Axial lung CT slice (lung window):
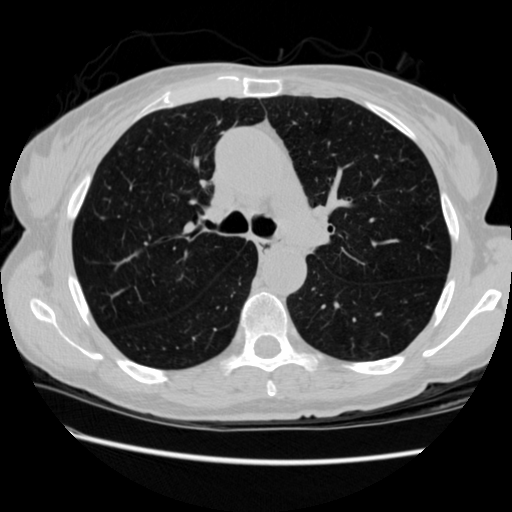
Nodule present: no